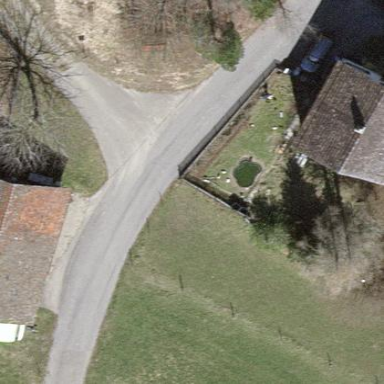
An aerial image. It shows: Farmyard area.